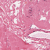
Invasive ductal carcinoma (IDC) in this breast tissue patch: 0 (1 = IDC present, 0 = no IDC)